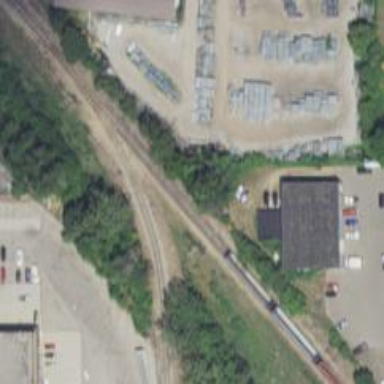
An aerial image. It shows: Railway spur service.